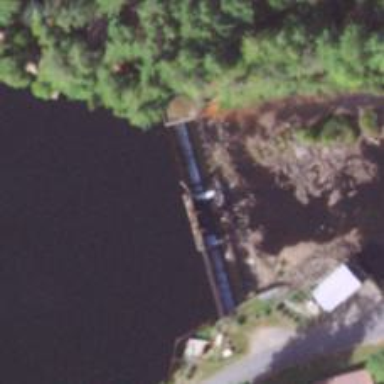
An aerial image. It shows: Dam across waterway.